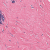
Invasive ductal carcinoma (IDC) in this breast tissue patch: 0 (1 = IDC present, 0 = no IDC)